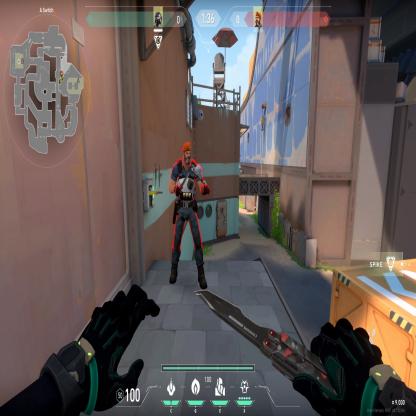
Label: enemy